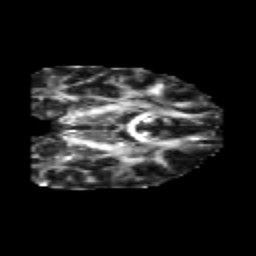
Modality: FA
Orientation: coronal
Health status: healthy
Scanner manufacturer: philips
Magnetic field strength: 3 T
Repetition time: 6.964 s
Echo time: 0.092 s